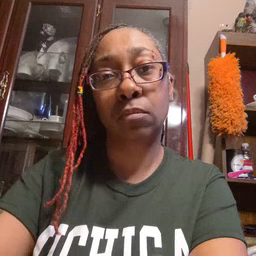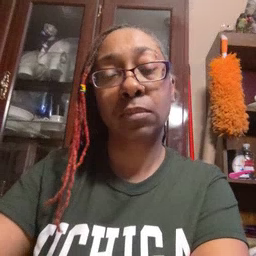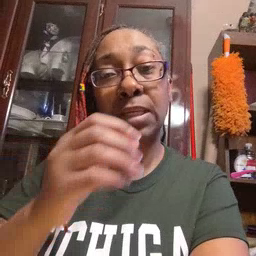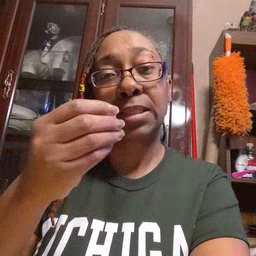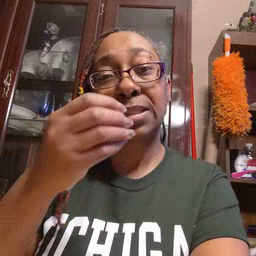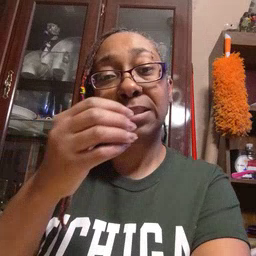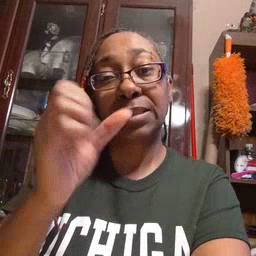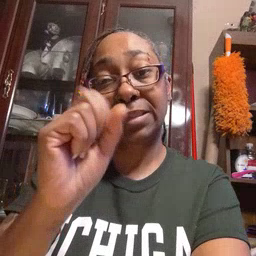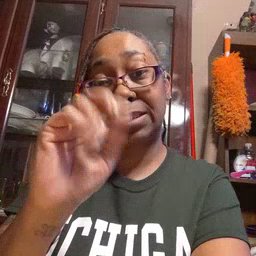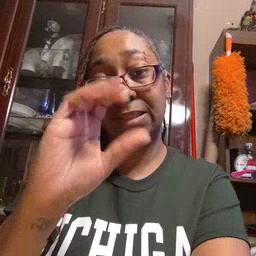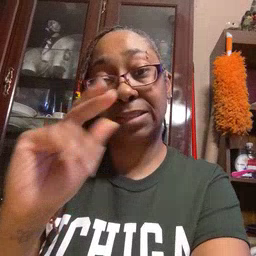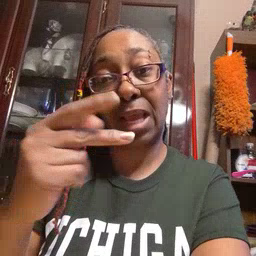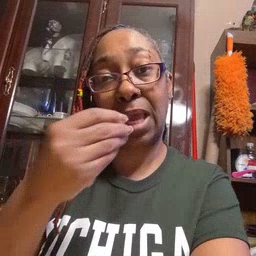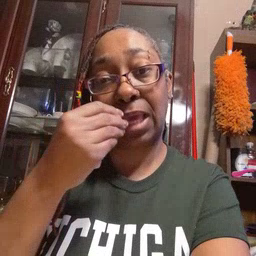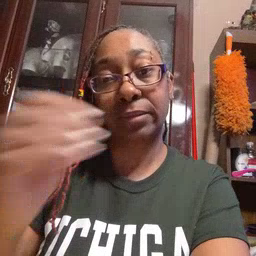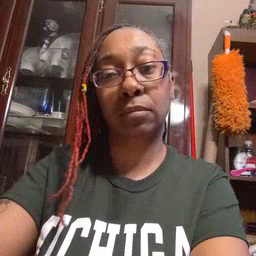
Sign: snack